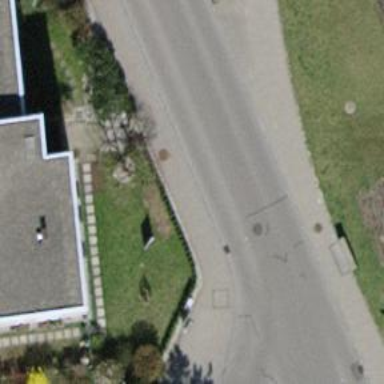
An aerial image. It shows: Bus stop with platform for public transport.